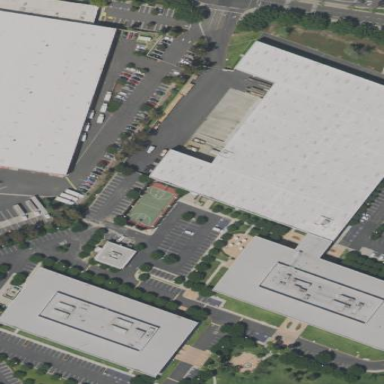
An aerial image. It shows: Commercial building.